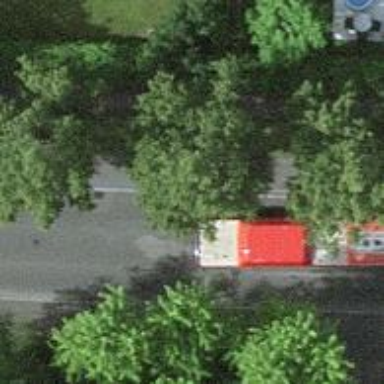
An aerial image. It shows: Bicycle rental service.